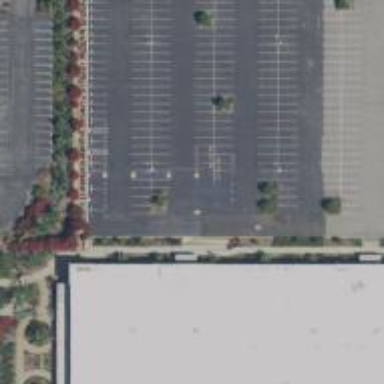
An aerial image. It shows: Parking space is available.